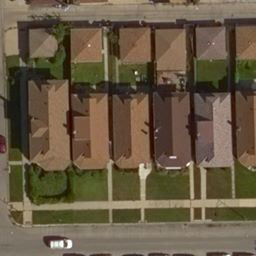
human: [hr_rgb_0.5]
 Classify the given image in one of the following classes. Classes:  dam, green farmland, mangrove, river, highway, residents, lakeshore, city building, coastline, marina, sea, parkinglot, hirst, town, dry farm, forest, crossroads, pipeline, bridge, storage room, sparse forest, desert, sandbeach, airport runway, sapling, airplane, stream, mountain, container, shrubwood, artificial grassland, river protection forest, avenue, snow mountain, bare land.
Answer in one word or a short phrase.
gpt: residents